Question: I have a 'UITableView' with a 'UITableViewStyleGrouped' style. I also add a table header view (not section but table). The problem is that there is a space between the start of the table view and the header view.
'''
self.tableView.tableHeaderView = myHeaderView;
'''
Any idea how I can get rid of this? This does not happen if I use a 'UITableViewStylePlain' style

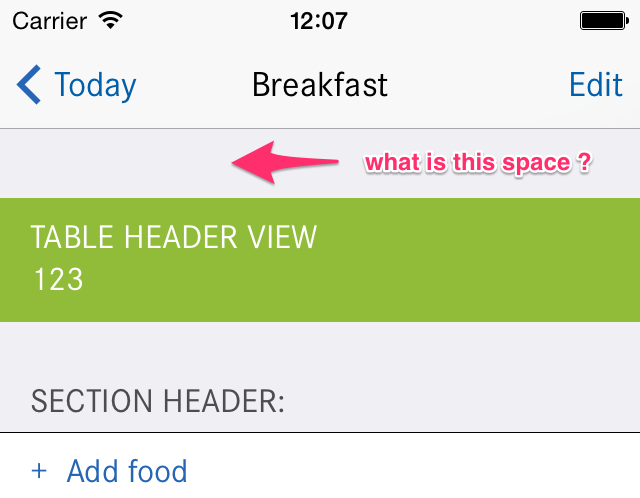
Answer: I think you are set headerView frame in viewController.
Design tableView headerView in storyboard itself.
or If you are not using storyboard/XIB change the header height.
Hop it will solve your problem .